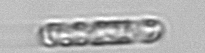
Label: Dactyliosolen_fragilissimus